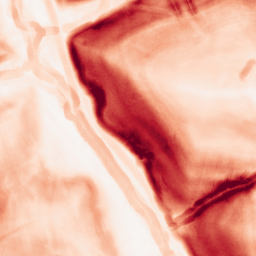
Category: morphological
Decomposition family: morphological_gradient
Decomposition parameters: size: 5
shape: disk
Upsampling method: bicubic
Upsampling parameters: scale: 4
Upsampling scale: 4